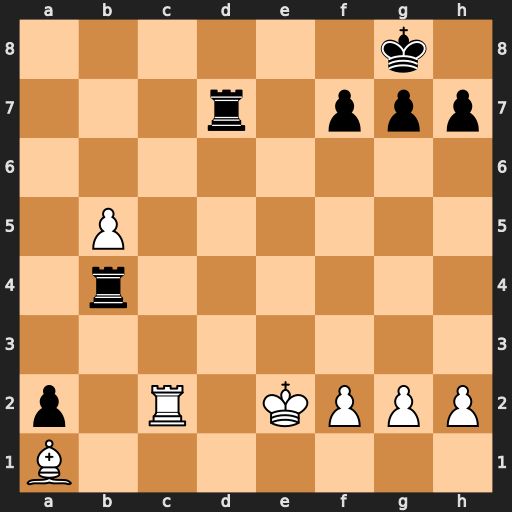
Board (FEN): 6k1/3r1ppp/8/1P6/1r6/8/p1R1KPPP/B7
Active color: w
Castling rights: -
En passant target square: -
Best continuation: Rc8+ Rd8 Rxd8#